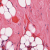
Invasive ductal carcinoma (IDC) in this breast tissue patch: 0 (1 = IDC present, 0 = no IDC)